Question: I'm using achartengine in my Android Application, it works well but i have a question.
Is it possible to reverse plot?
I mean in my graph, new values which are added to my XY series with the function add, are added at end of the series, and then the graph is redrawn, so new values appears at right of the graph.
But i want to add my new value at index 0, in order to show on the graph only the last X values.

Sorry if it's not very clear
Thanks
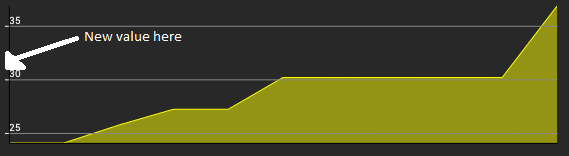
Answer: So, i've found a trick:
Dataset is my XYseries and mRenderer my multipleSeriesRenderer
-
> mRenderer.setYAxisAlign(Align.RIGHT, 0);
-
> mRenderer.setXLabels(0);
-
> mRenderer.setXAxisMax(dataset.getItemCount() - 1); mRenderer.addXTextLabel(dataset.getItemCount() - 1, "0");
-
> mRenderer.setXAxisMin(dataset.getItemCount() - scale - 1);